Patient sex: M
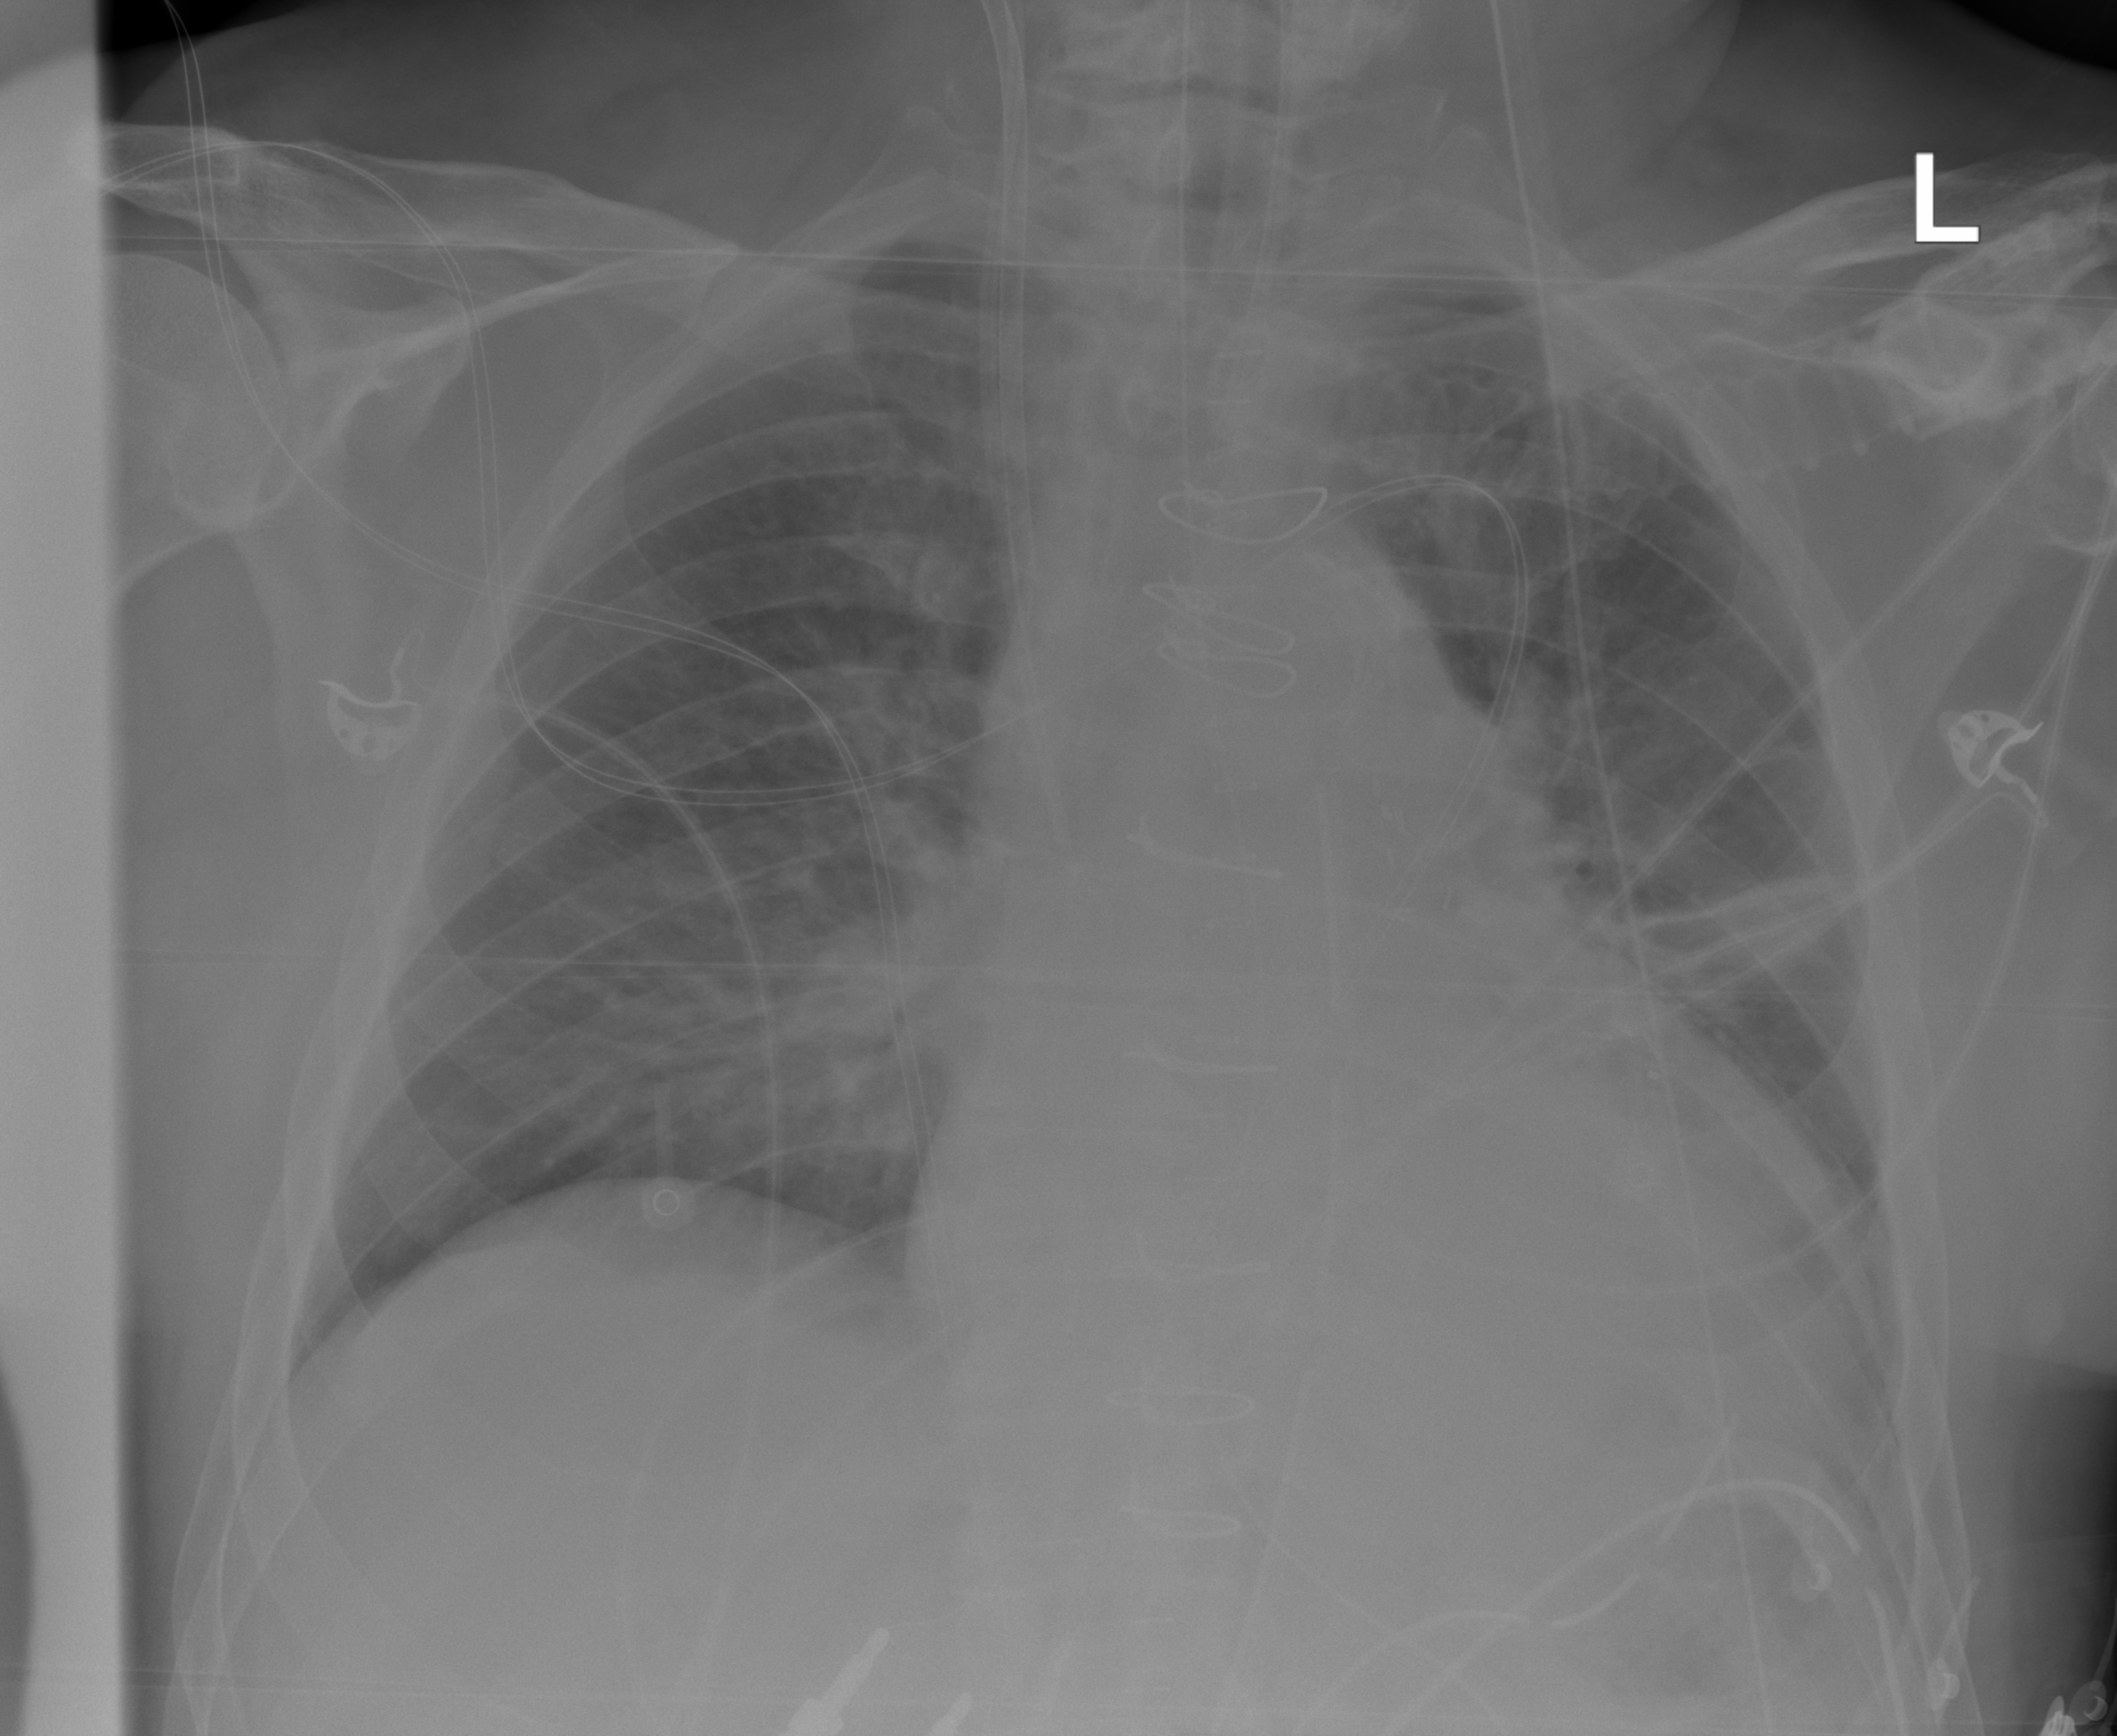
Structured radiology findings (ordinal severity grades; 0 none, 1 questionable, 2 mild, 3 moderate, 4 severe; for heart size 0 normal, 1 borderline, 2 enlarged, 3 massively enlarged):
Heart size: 2
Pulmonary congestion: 2
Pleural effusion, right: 0
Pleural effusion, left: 2
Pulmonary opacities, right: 2
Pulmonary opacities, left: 2
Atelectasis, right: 0
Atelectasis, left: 2